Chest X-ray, PA view. Patient: 40 years old, sex F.
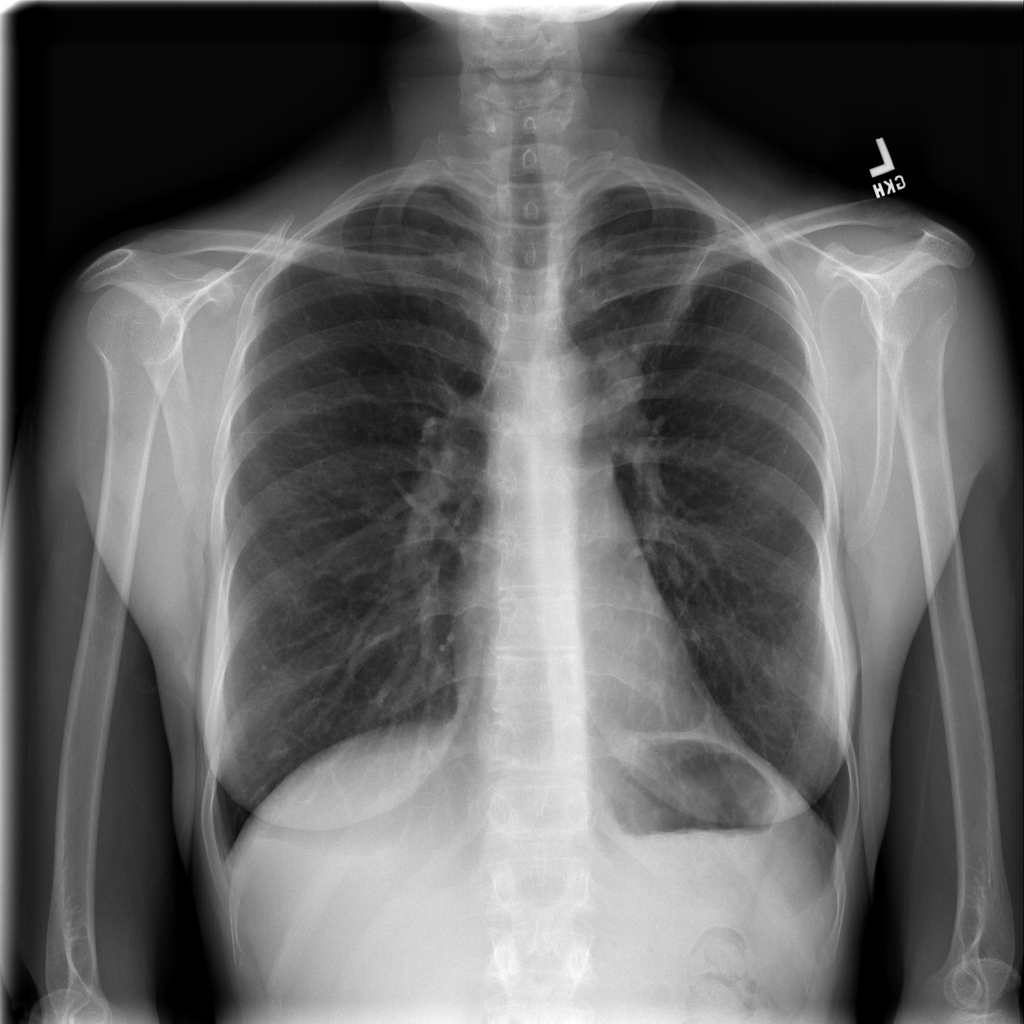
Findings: No Finding